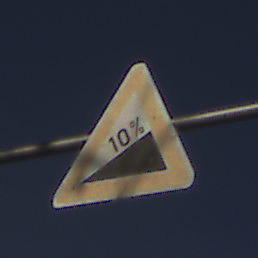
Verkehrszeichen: Steigung10
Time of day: MorningAfternoon
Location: Outdoor (RoadRail)
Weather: PartlyCloudy
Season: NotSpecified
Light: Natural